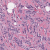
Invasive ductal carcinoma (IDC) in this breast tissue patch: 1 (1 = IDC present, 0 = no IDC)